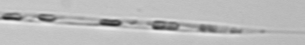
Label: Rhizosolenia